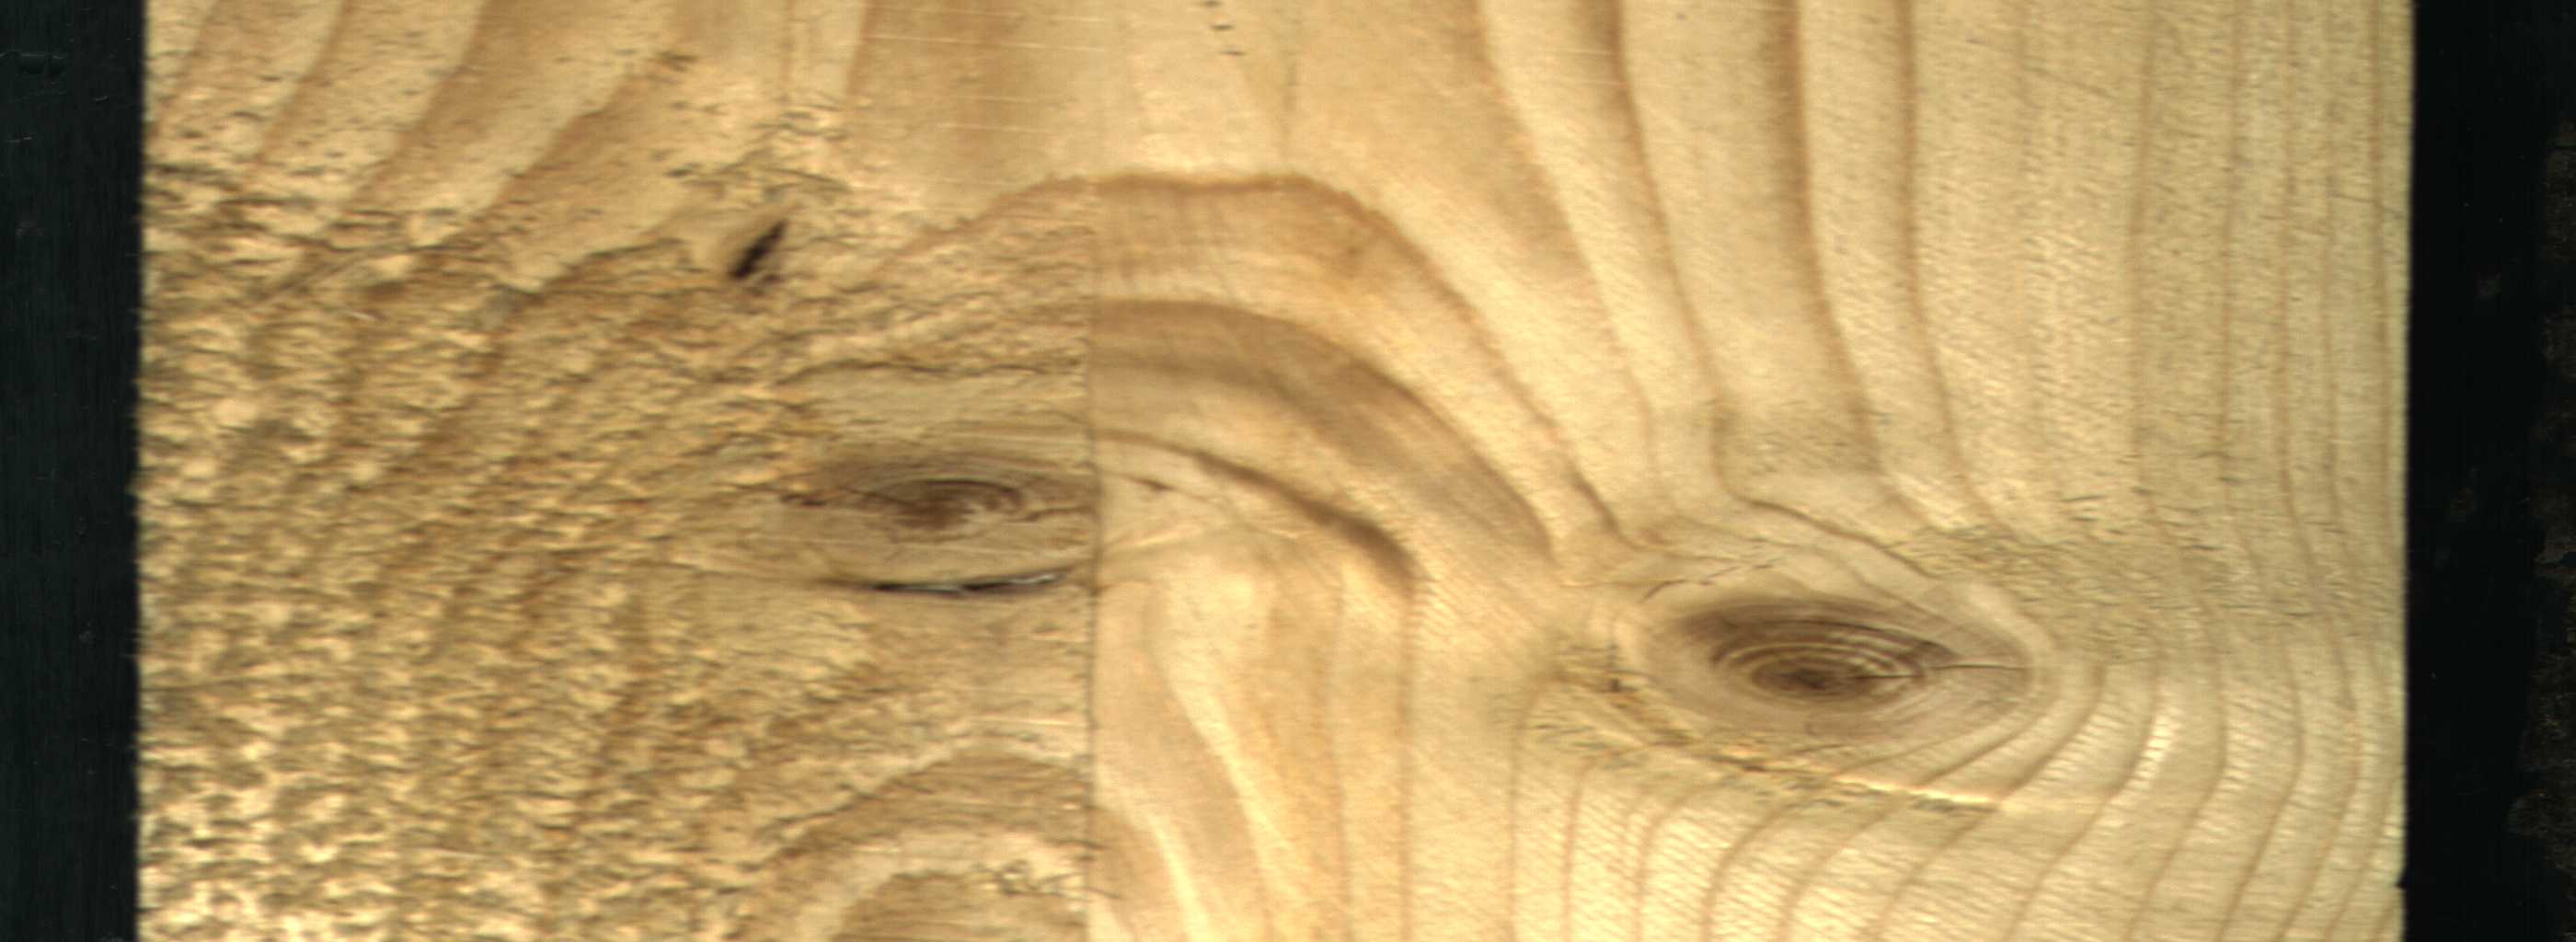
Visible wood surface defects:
Dead_Knot
Dead_Knot
Live_Knot
Live_Knot